Field crop: maize
Growth stage: 1
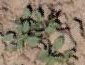
Species: convolvulus